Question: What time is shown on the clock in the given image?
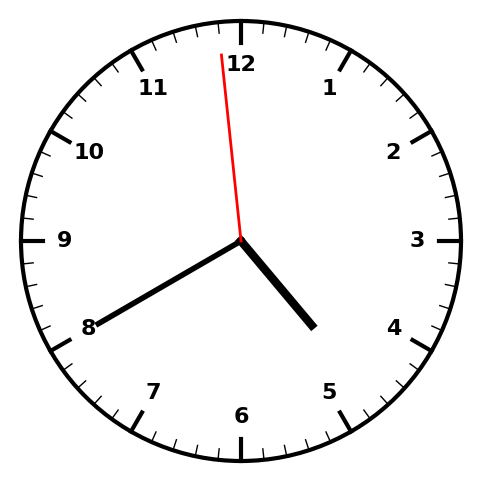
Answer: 04:39:59